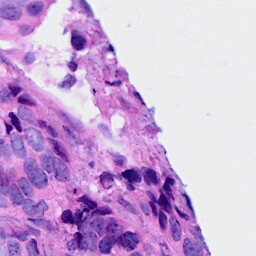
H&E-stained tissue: Breast